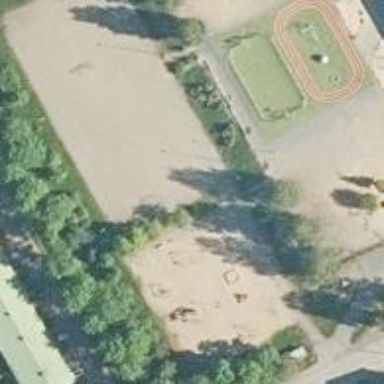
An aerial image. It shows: Pitch designated for various sports activities such as soccer and ice hockey.